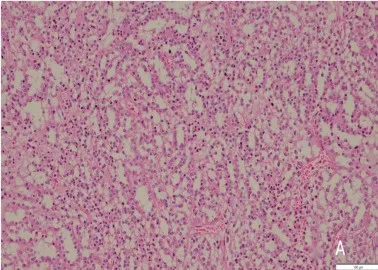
Under 200x microscope (A) Tubular area of renal carcinoma: tumor cells arranged in tubular shape, translucent cytoplasm, round nuclei.
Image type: pathology (h&e)